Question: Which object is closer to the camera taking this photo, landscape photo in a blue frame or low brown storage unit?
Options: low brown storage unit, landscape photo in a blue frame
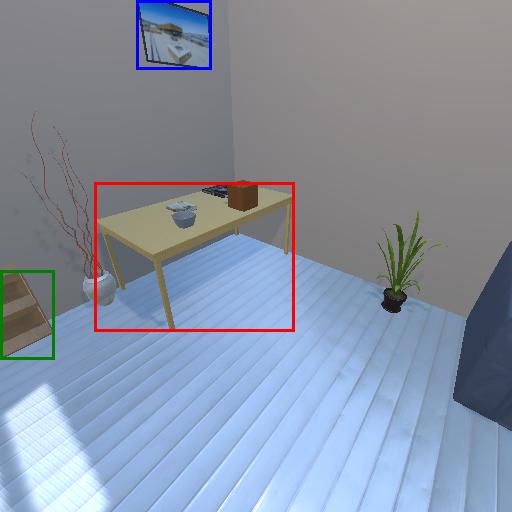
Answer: low brown storage unit